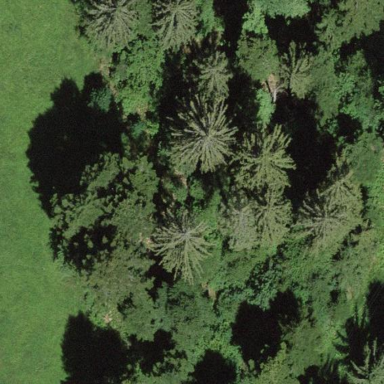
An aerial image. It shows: Forest area.